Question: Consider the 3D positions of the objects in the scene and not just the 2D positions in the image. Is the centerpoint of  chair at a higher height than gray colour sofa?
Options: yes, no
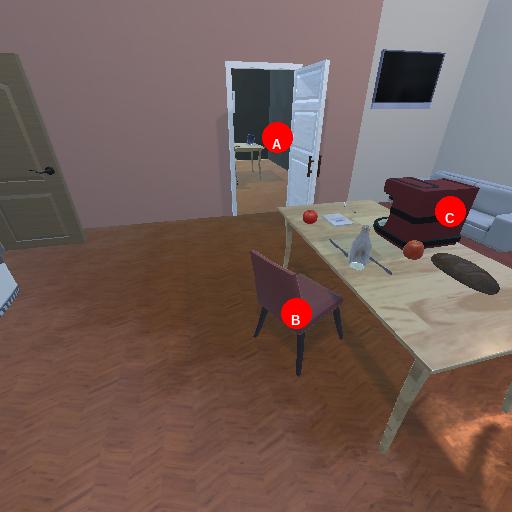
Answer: yes